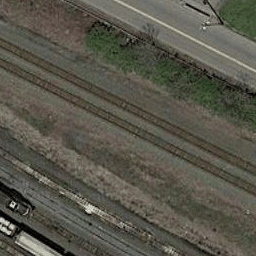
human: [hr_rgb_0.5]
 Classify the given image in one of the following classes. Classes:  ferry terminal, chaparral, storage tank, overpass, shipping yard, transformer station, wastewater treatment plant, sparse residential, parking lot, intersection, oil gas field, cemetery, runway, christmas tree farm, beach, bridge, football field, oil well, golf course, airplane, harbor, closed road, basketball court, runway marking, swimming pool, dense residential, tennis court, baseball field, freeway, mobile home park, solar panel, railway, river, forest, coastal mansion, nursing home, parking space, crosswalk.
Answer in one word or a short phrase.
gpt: railway